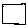
Label: square